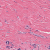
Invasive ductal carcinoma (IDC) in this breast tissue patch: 0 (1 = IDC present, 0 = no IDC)